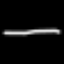
Label: line